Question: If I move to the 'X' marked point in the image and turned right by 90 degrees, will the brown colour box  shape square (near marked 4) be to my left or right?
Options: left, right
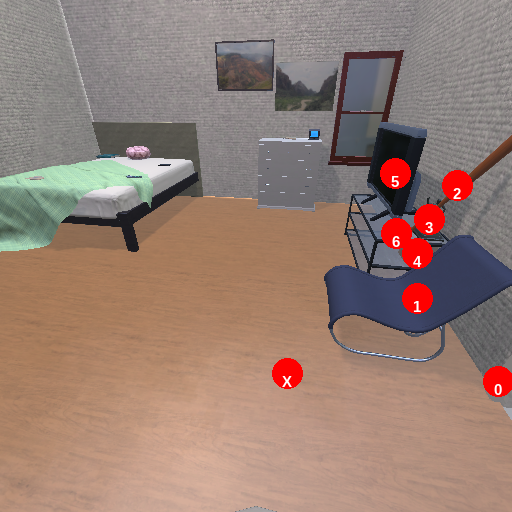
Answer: left